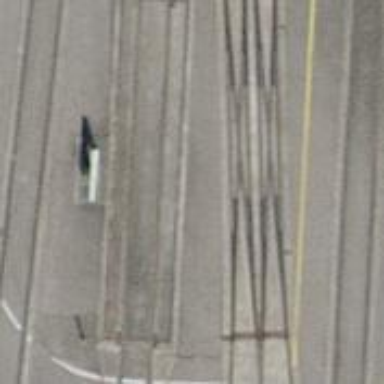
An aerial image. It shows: Railway switch.